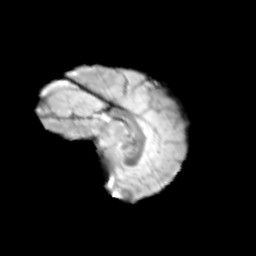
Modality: T2w
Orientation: sagittal
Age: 10
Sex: female
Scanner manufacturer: siemens
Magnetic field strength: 3 T
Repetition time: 3.8 s
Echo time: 0.07 s